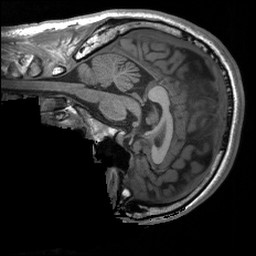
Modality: T1w
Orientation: sagittal
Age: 25
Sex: male
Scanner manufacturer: siemens
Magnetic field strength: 3 T
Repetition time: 1.9 s
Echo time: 0.00232 s